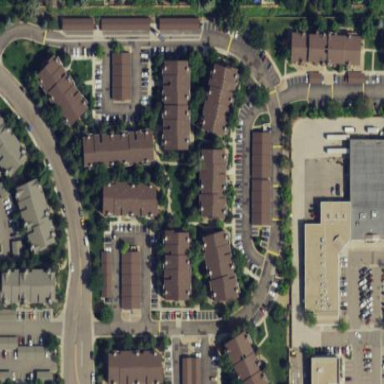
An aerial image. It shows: Residential area consisting of condominiums.